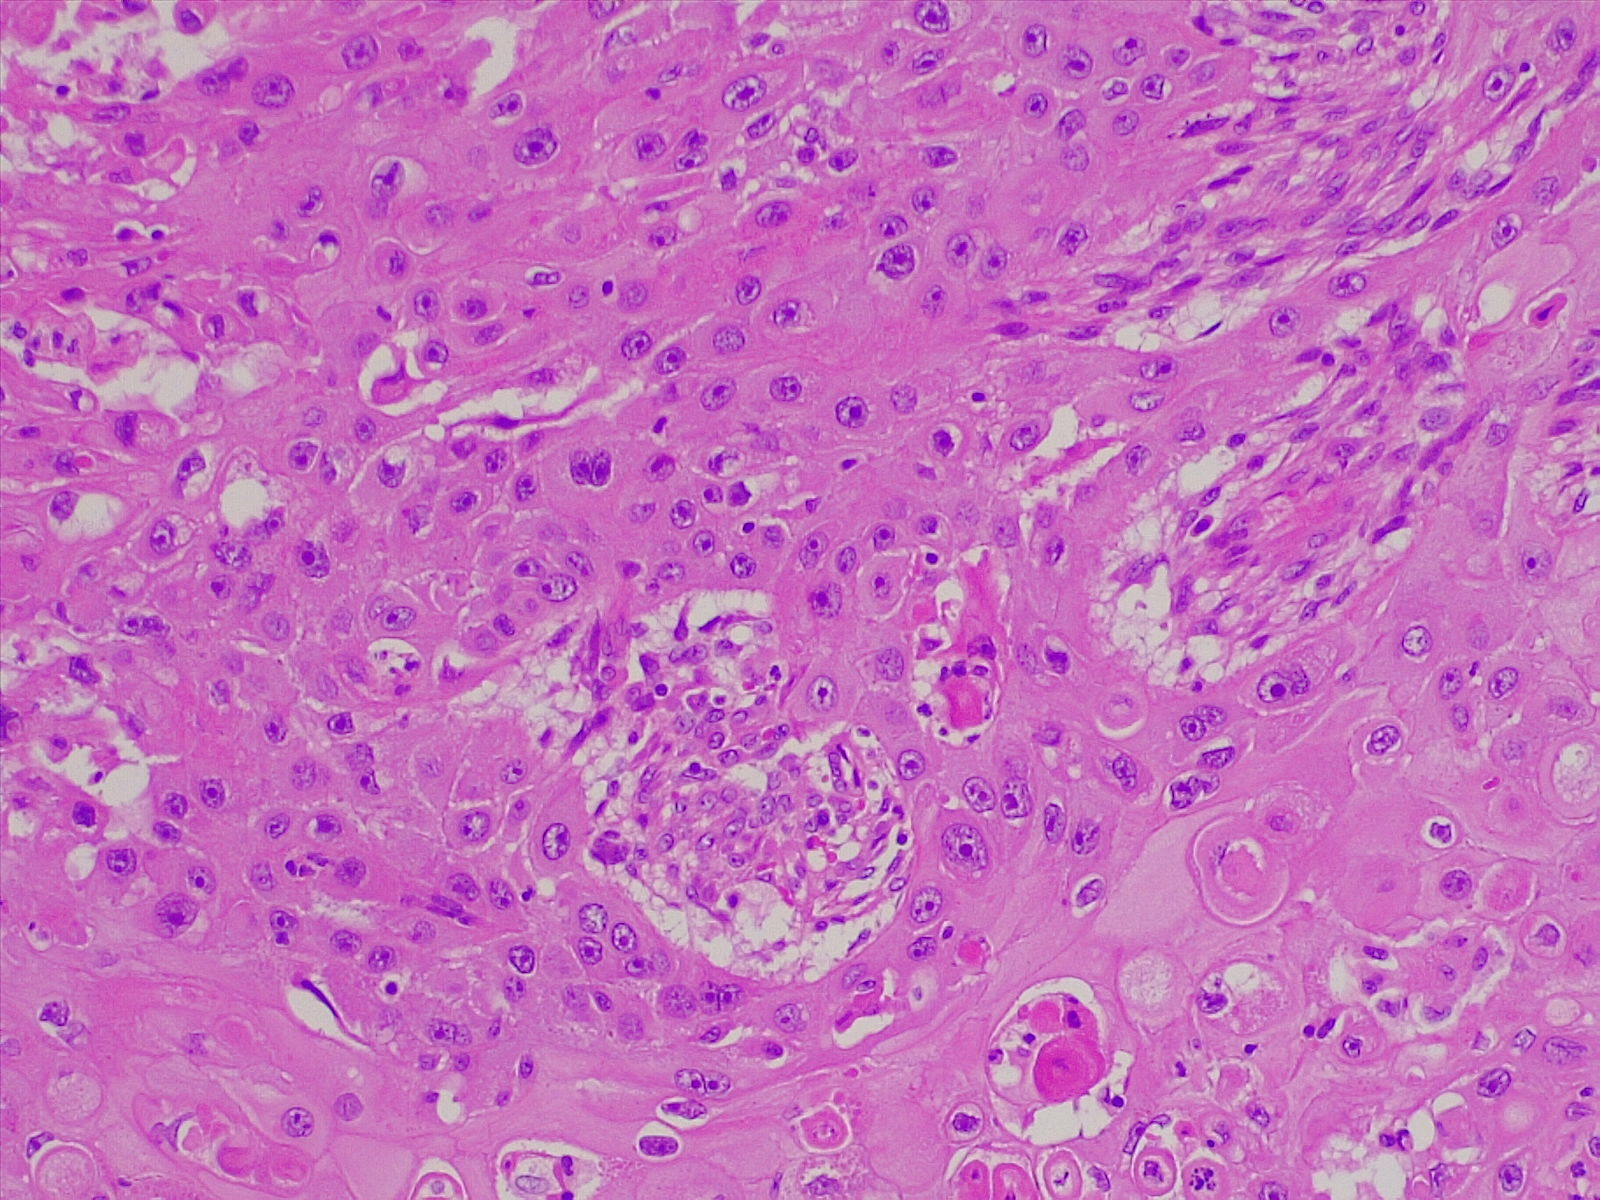
Label: lung squamous cell carcinoma, well differentiated